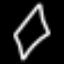
Label: diamond